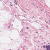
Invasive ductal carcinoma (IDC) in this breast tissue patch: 0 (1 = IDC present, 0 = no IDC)